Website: walmart
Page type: cart
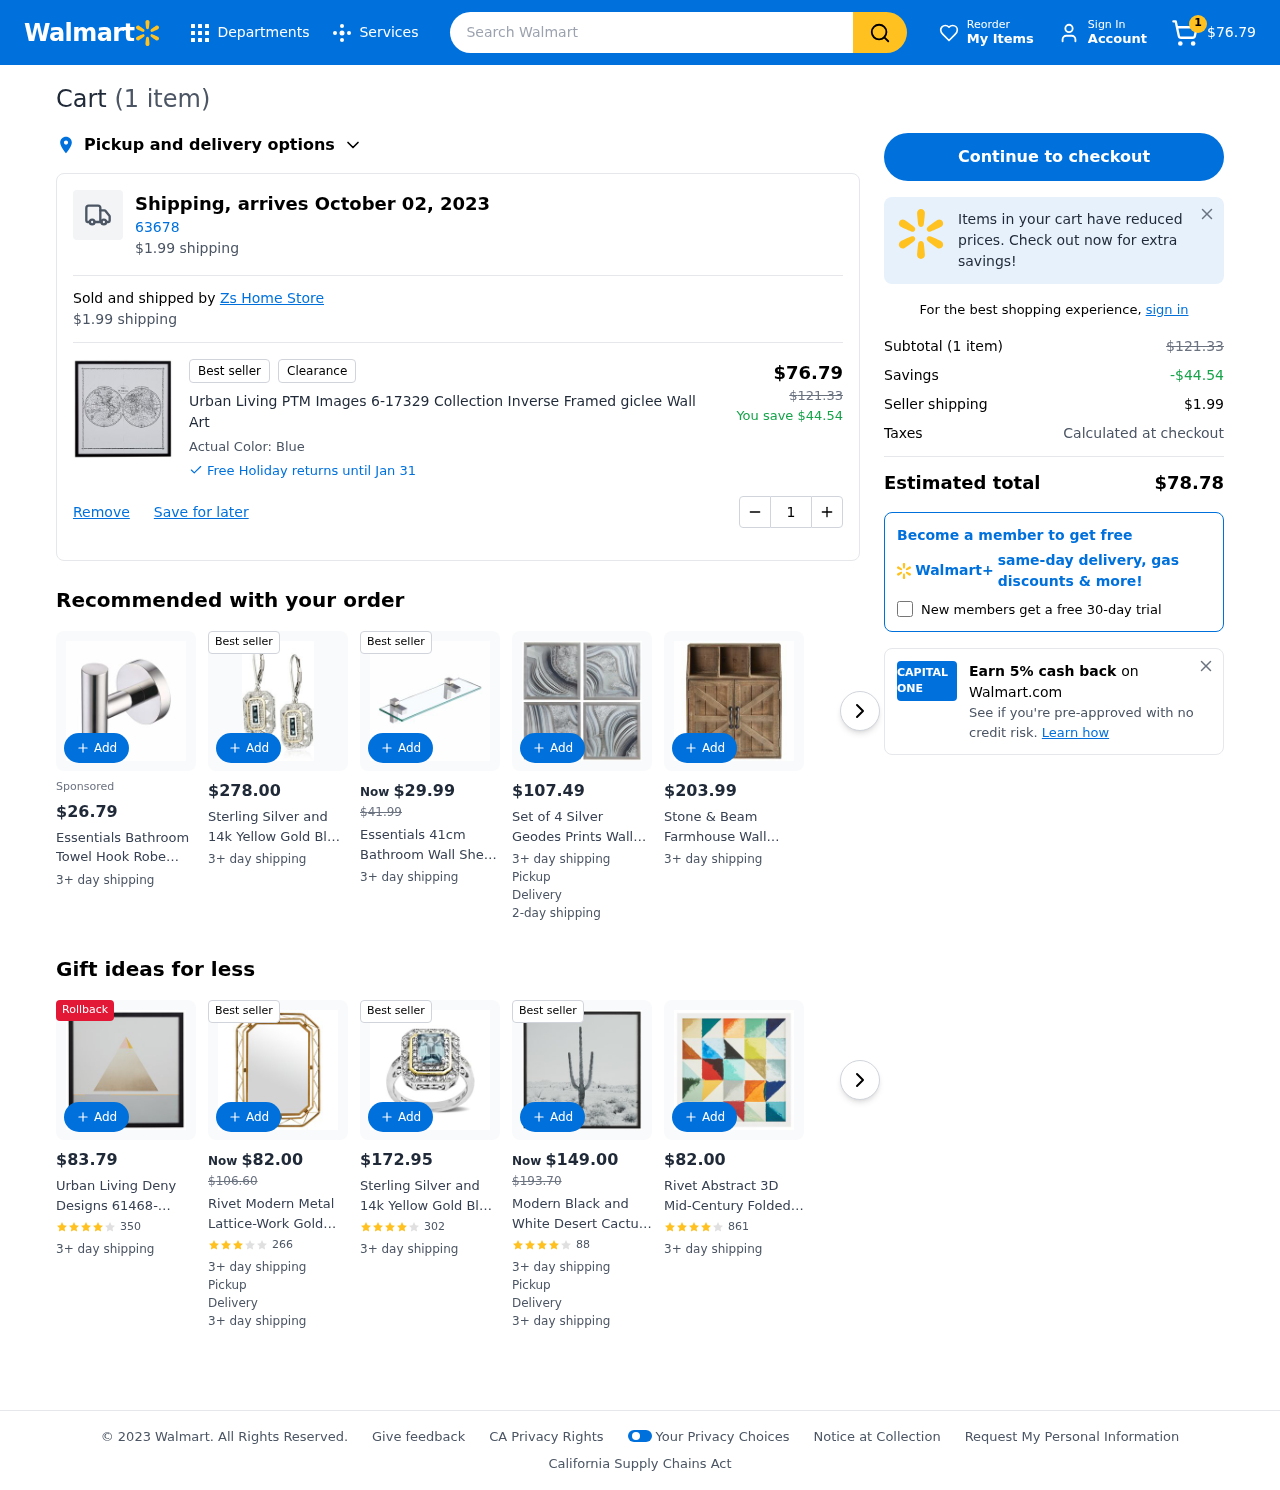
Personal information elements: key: PII_POSTCODE
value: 63678
Product elements: key: PRODUCT1_NAME
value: Urban Living PTM Images 6-17329 Collection Inverse Framed giclee Wall Art
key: PRODUCT1_PRICE
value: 76.79
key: PRODUCT1_QUANTITY
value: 1
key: PRODUCT1_ORIGINAL_PRICE
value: $121.33
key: PRODUCT1_SAVINGS
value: $44.54
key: PRODUCT1_SAVINGS
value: -$44.54
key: PRODUCT2_PRICE
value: $26.79
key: PRODUCT2_NAME
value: Essentials Bathroom Towel Hook Robe Hook Shower Kitchen Wall Hanging Hooks Wall Mount SUS 304 Stainl
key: PRODUCT3_PRICE
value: $278.00
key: PRODUCT3_NAME
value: Sterling Silver and 14k Yellow Gold Blue Sapphire with Diamond-Accent Art Deco-Style Drop Earrings
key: PRODUCT4_PRICE
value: $29.99
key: PRODUCT4_ORIGINAL_PRICE
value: $41.99
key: PRODUCT4_NAME
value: Essentials 41cm Bathroom Wall Shelf Tempered Glass Shelf Brushed Nickel Finish BGS3201S40-2
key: PRODUCT5_PRICE
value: $107.49
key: PRODUCT5_NAME
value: Set of 4 Silver Geodes Prints Wall Art Decor in Silver Frames
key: PRODUCT6_PRICE
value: $203.99
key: PRODUCT6_NAME
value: Stone & Beam Farmhouse Wall Mounted Cabinet Storage Organzier - 23 x19 x 6 Inch, Natural Wood (Renew
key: PRODUCT7_PRICE
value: $83.79
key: PRODUCT7_NAME
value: Urban Living Deny Designs 61468-frwa11 Wall Art
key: PRODUCT7_NUM_RATINGS
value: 350
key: PRODUCT8_PRICE
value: $82.00
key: PRODUCT8_ORIGINAL_PRICE
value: $106.60
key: PRODUCT8_NAME
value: Rivet Modern Metal Lattice-Work Gold Hanging Wall Mirror
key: PRODUCT8_NUM_RATINGS
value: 266
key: PRODUCT9_PRICE
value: $172.95
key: PRODUCT9_NAME
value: Sterling Silver and 14k Yellow Gold Blue Topaz Ring, Size 7
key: PRODUCT9_NUM_RATINGS
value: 302
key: PRODUCT10_PRICE
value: $149.00
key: PRODUCT10_ORIGINAL_PRICE
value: $193.70
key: PRODUCT10_NAME
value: Modern Black and White Desert Cactus Photo Wall Art on Wood
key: PRODUCT10_NUM_RATINGS
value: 88
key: PRODUCT11_PRICE
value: $82.00
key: PRODUCT11_NAME
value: Rivet Abstract 3D Mid-Century Folded Paper Wall Art Geometric Shapes
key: PRODUCT11_NUM_RATINGS
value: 861
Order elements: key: ORDER_NUM_ITEMS
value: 1
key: ORDER_NUM_ITEMS
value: (1 item)
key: ORDER_SUBTOTAL
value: $76.79
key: ORDER_DELIVERY_DATE
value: Shipping, arrives October 02, 2023
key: ORDER_SHIPPING_COST
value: $1.99
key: ORDER_TOTAL
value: $78.78
Search elements: key: HEADER_SEARCH
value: Search Walmart